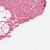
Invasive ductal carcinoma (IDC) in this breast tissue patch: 0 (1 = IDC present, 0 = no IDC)